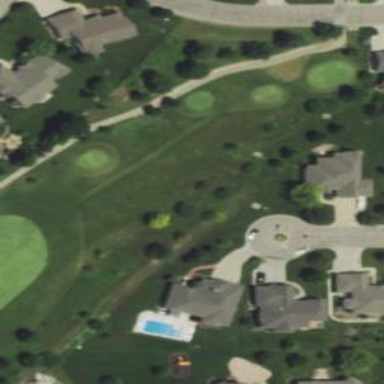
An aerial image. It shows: Area of rough grass used for golf.